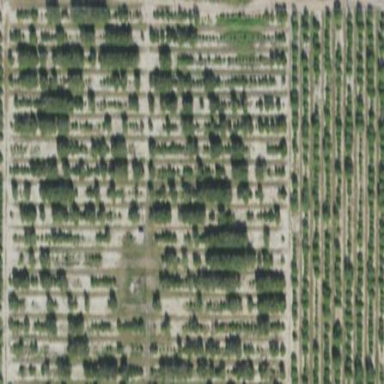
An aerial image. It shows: Orchard.